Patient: sex F, age 65
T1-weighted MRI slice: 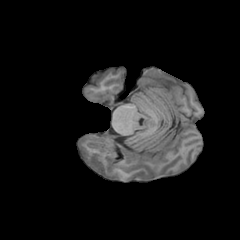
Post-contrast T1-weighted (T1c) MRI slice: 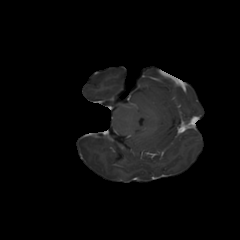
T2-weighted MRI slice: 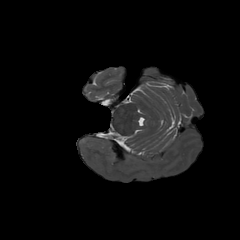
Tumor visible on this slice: no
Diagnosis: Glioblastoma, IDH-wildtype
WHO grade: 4